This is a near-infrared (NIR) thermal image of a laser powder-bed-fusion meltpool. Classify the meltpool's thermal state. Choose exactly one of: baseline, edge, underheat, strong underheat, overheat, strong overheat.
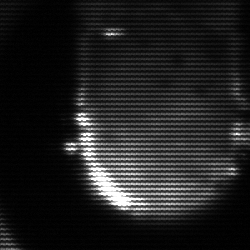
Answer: baseline